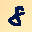
Label: 8